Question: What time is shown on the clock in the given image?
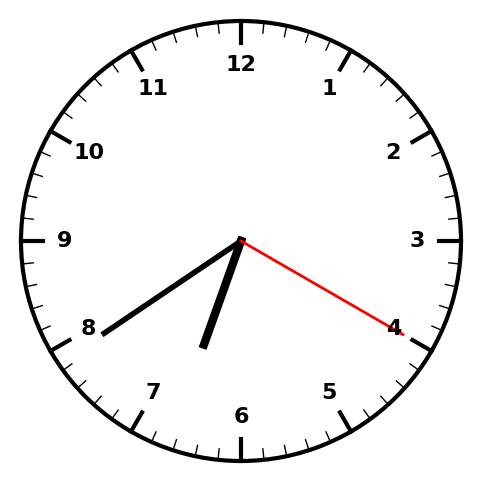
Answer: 06:39:20